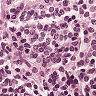
Metastatic tissue present: no